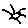
Label: sun